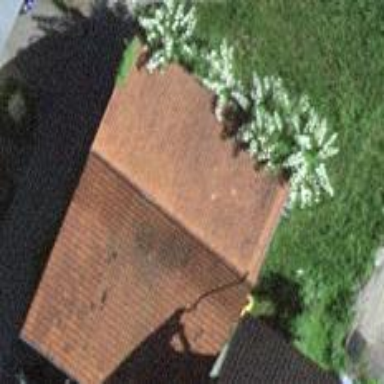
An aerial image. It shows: Garage.